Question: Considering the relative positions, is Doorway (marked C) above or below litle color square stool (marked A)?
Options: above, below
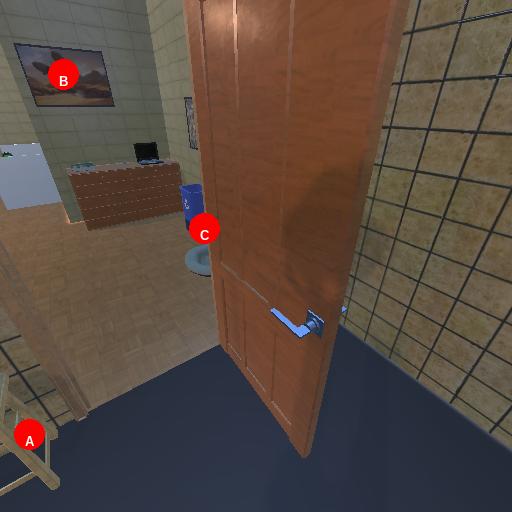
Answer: above